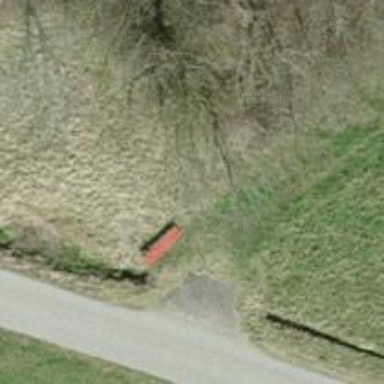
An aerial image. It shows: Bench.